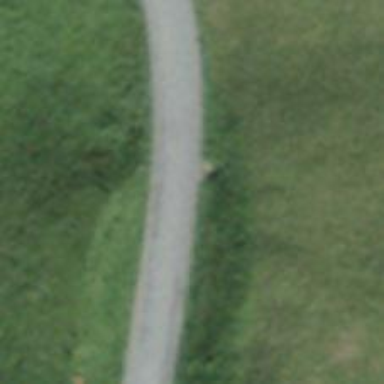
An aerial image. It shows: Residential road with smooth surface.